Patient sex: F
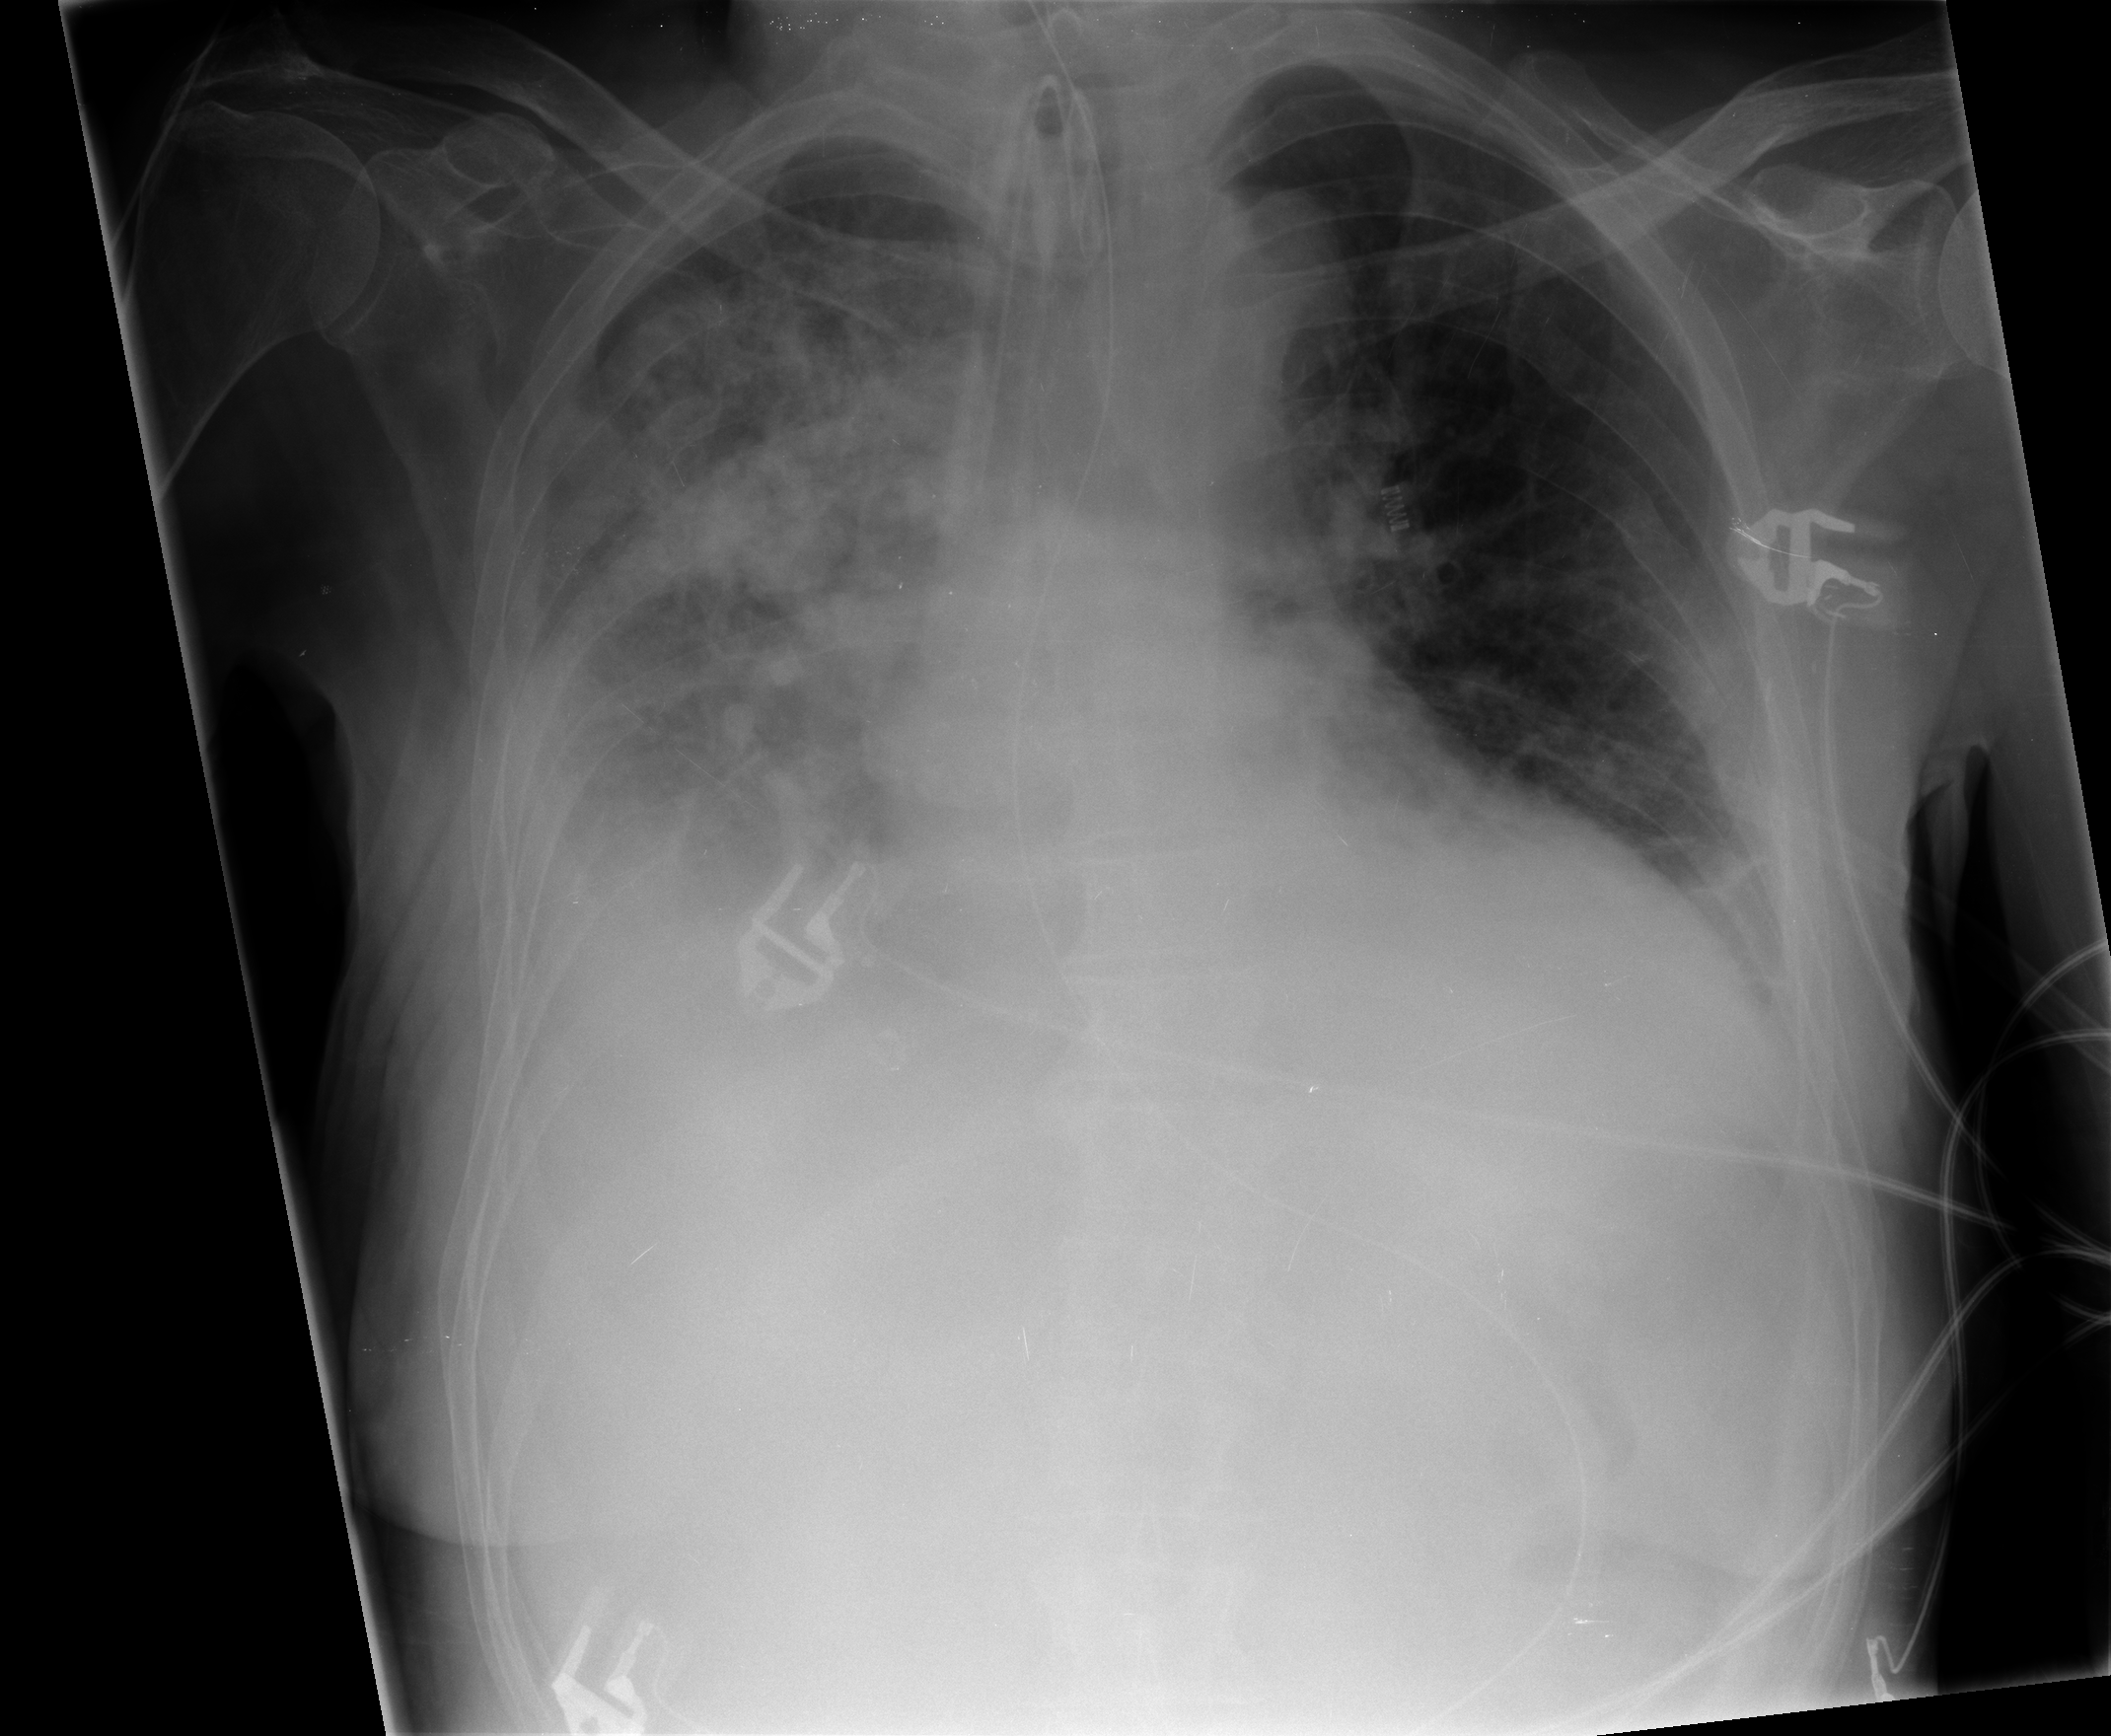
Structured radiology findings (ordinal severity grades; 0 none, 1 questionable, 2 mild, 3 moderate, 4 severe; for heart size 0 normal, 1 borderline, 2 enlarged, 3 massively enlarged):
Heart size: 0
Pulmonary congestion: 2
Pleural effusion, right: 3
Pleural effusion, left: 2
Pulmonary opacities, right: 4
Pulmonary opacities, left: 1
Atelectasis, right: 3
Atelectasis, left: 2